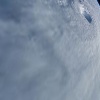
Label: cloud